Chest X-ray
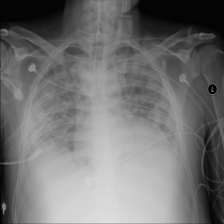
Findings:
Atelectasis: negative
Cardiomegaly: negative
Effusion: negative
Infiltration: positive
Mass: negative
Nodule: negative
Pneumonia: negative
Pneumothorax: negative
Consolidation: negative
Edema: negative
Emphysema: negative
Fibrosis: negative
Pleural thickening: negative
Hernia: negative